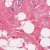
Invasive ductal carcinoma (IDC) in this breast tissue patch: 0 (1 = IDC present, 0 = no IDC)